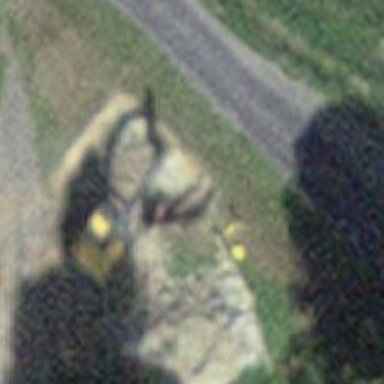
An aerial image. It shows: Pylon used for aerialway.